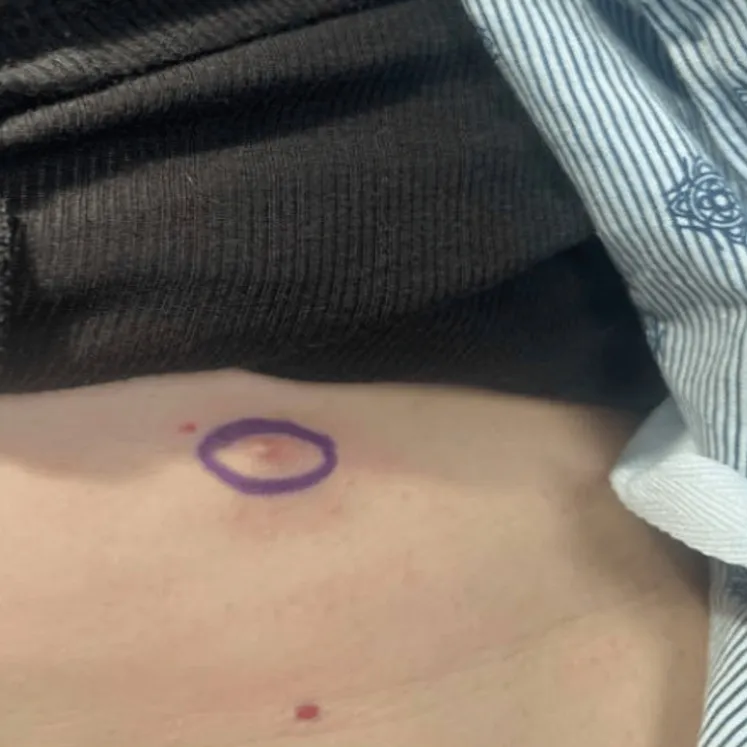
A 2.7 cm subcutaneous nodule with an overlying 3-mm brown-gray central papule.
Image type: medical_photograph (skin_photograph)